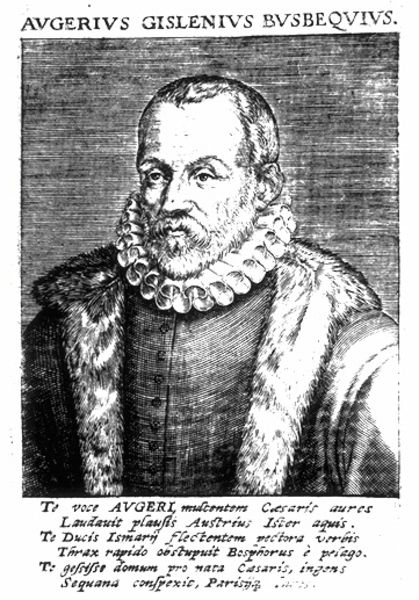
Titel: Bildnis des Angerius Chislain von Busbeck
Künstler: Johann Sadeler
Institution: (Seriendruck)
Schlagwörter: kopf, mann, schatten, umhang, weiß, frisur, haar, hintergrund, licht, mund, nase, ohr, profil, schwarz, stirn, blick, alt, bart, schnurrbart, arm, augen, bärtig, gesicht, kragen, mensch, pelz, vollbart, bildnis, halskrause, portrait, porträt, signatur, gewand, haare, mantel, reich, adel, person, brustbild, frontal, knopf, renaissance, fell, holzschnitt, schrift, grafik, graphik, kaiser, könig, inschrift, dreiviertelansicht, edel, knöpfe, knopfleiste, naht, name, unterschrift, buch, druck, schwarz-weiß, schraffur, radierung, schrafur, stich, seite, widmung, illustration, text, beschriftung, überschrift, krause, portrai, geheimratsecken, rom, buchdruck, kursiv, schläfe, pelzkragen, pelzmantel, halbprofil, rosette, mittelalter, wams, macht, zeilen, kupferstich, portraät, latein, lateinisch, caesar, rasur, averi, augerius, unspezifisch, einer von vielen, gislenius, knickohr, busbequius